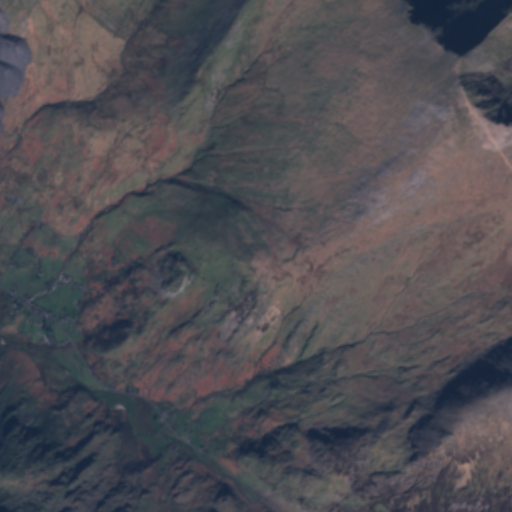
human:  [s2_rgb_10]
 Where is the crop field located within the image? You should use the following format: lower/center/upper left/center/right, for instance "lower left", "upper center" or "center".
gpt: The crop field is located in the lower center of the image.
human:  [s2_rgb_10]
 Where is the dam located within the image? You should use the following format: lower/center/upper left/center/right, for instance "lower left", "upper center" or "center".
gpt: The dam is located in the lower left of the image.
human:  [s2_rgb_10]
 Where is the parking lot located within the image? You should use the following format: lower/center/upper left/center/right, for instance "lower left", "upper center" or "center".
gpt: The parking lot is located in the lower left of the image.
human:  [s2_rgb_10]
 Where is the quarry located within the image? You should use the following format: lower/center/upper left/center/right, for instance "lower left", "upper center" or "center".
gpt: The quarry is located in the upper left of the image.
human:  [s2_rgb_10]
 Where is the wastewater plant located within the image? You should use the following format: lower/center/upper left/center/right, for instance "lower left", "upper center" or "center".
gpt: The wastewater plant is located in the center left of the image.
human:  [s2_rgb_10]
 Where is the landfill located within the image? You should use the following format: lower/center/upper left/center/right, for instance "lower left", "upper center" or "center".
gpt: There is no landfill in the image.